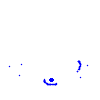
Particle: proton